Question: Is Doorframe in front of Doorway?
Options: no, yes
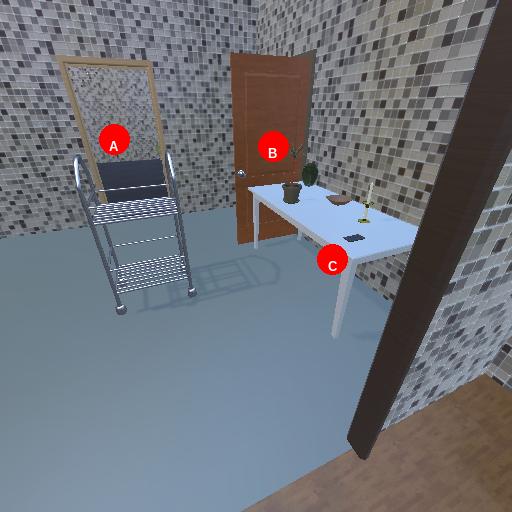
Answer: no